Interaction volume radius: 5 \u00c5
Interaction volume height: 30 \u00c5
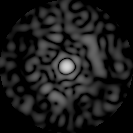
Disorder parameter: 0.8139